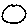
Label: circle